Brain MRI, modality: ceT1
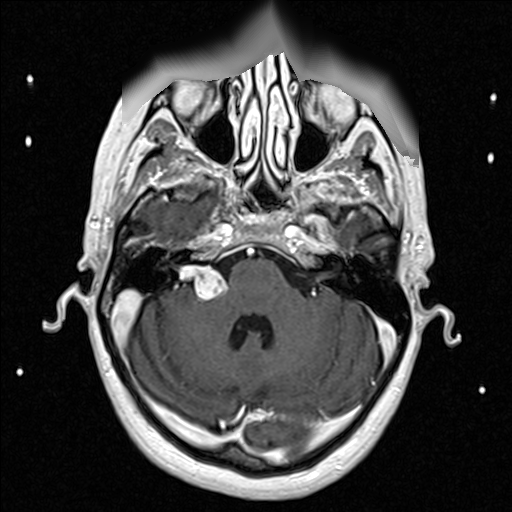